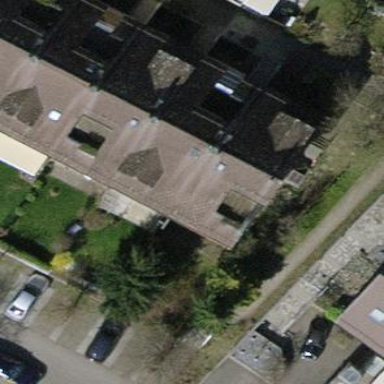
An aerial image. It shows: Terrace building.